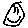
Label: smiley face